Brain MRI, t1w sequence, axial 2D slice.
Patient: age 23, sex F, weight 95 kg, height 1.95 m
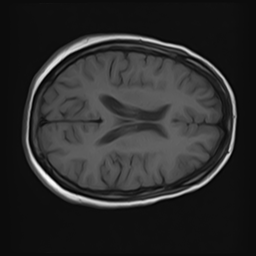